Interaction volume radius: 10 \u00c5
Interaction volume height: 25 \u00c5
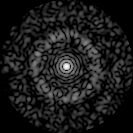
Disorder parameter: 0.8184